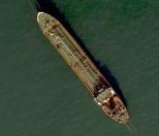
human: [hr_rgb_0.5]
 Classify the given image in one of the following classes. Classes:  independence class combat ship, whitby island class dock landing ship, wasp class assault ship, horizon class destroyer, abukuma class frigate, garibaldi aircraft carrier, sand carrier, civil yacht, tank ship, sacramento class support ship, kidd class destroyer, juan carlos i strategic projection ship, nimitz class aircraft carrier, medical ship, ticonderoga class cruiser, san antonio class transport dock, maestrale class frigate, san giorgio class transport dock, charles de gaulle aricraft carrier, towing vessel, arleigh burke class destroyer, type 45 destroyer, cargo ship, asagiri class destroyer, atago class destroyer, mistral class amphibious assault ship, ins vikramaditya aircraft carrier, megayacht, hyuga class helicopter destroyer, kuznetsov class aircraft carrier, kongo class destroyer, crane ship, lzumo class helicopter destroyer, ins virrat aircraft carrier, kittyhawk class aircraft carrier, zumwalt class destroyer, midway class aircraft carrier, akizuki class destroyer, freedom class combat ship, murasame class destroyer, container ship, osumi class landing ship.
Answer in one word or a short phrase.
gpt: Tank ship